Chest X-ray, PA view. Patient: 46 years old, sex F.
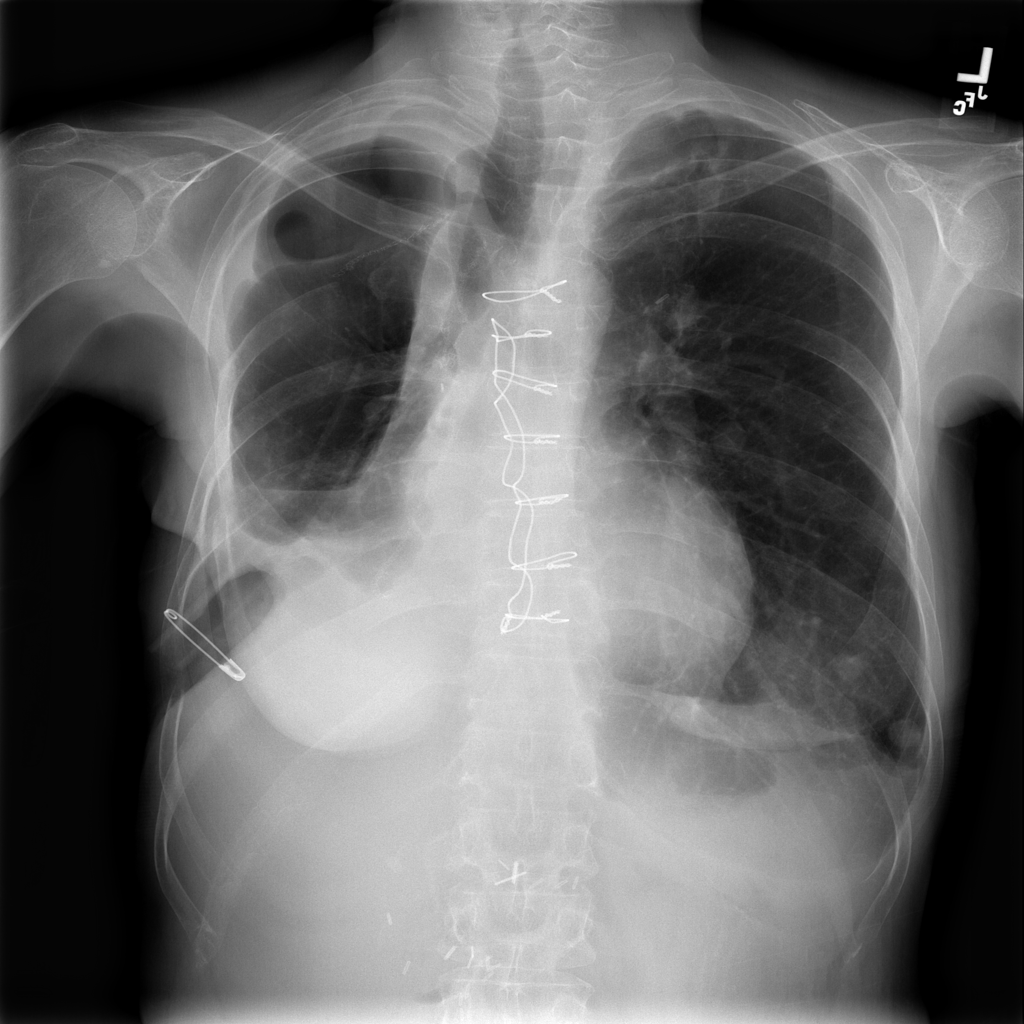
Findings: No Finding